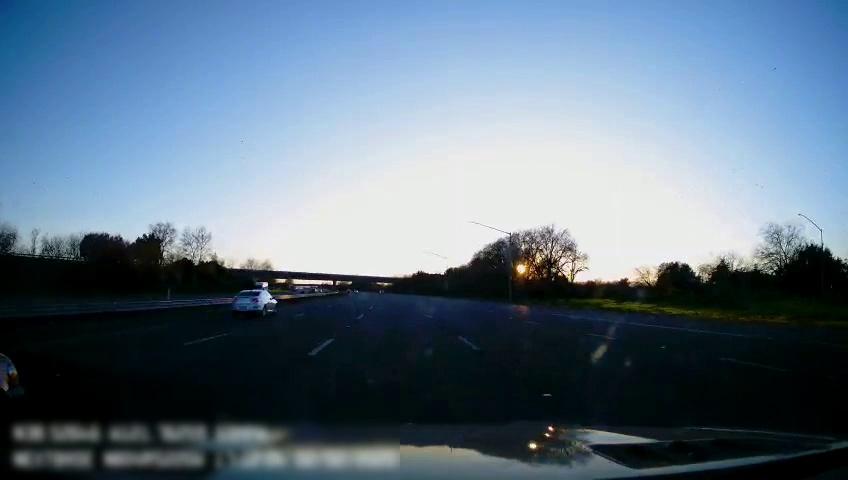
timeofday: Day
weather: Sunny
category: Drivable Space
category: Vehicles | SUV
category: Vehicles | Van
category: Vehicles | Car
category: Lanes | Alternate Lane
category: Lanes | Alternate Lane
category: Lanes | Current Lane
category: Lanes | Current Lane
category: Lanes | Alternate Lane
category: Lanes | Alternate Lane